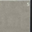
Piece: xx